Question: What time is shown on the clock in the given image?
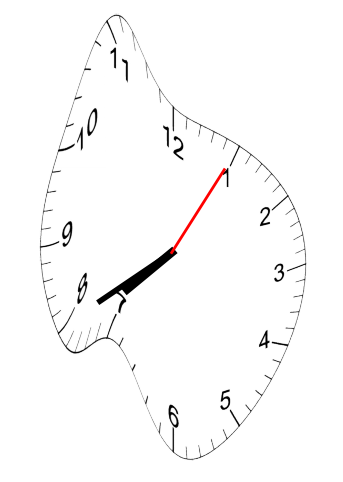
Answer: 07:40:05